Interaction volume radius: 5 \u00c5
Interaction volume height: 15 \u00c5
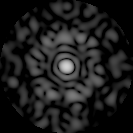
Disorder parameter: 0.7916